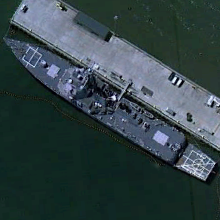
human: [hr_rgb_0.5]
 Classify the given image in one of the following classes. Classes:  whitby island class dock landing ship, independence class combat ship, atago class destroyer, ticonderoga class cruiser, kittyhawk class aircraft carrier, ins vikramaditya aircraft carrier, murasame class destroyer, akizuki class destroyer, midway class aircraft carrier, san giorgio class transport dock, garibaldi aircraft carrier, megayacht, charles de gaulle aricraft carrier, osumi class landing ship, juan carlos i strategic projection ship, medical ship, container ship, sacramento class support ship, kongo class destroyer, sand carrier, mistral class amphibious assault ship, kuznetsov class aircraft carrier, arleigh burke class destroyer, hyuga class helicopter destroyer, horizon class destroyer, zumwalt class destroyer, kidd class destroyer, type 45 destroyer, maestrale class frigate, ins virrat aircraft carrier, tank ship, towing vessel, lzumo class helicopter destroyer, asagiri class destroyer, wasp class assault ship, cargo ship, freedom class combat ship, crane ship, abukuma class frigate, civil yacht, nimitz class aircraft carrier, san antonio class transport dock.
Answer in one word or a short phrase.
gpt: Arleigh Burke class destroyer